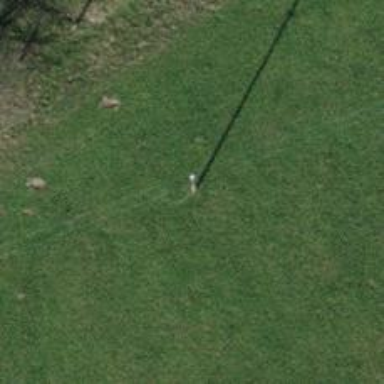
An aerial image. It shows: Straight power pole with straight line management system.